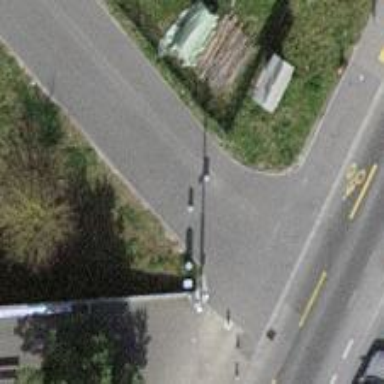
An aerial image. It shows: Rising bollard.